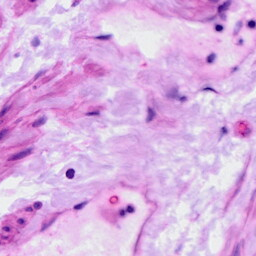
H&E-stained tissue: Ovarian